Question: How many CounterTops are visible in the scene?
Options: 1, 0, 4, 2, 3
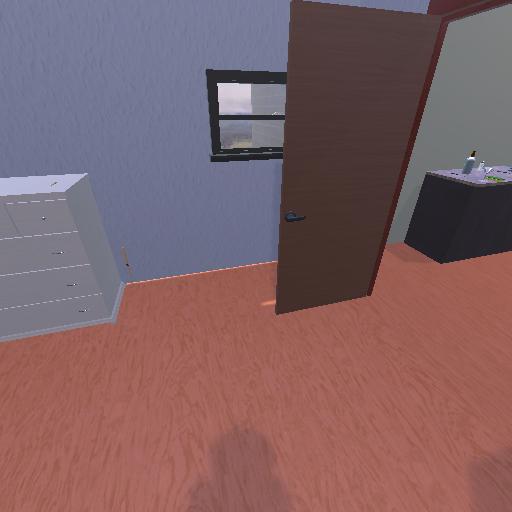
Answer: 1